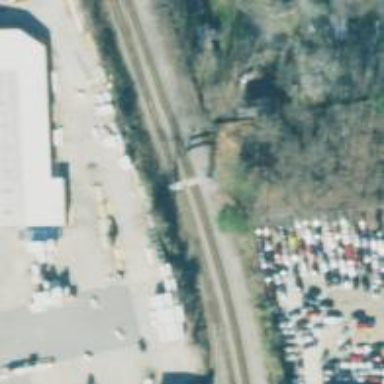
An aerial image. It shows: Railway signal.